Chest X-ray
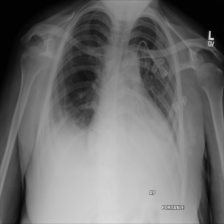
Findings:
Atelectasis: positive
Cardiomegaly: positive
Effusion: positive
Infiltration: negative
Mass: negative
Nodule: negative
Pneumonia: negative
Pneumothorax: negative
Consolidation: positive
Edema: negative
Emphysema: negative
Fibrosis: negative
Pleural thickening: negative
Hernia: negative